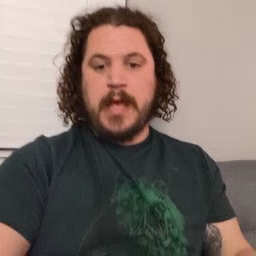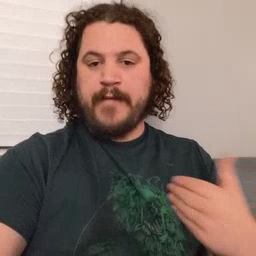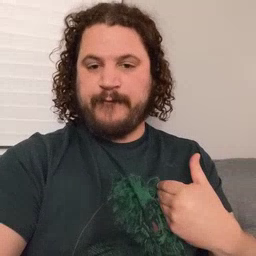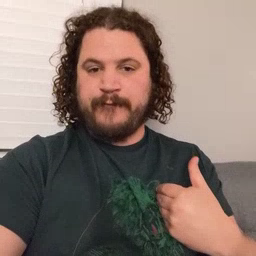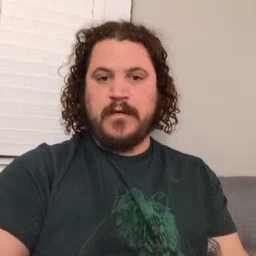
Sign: have